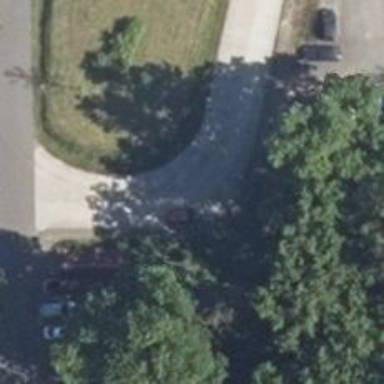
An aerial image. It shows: Service road with concrete surface.